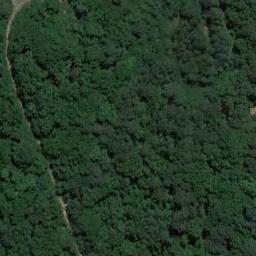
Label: forest